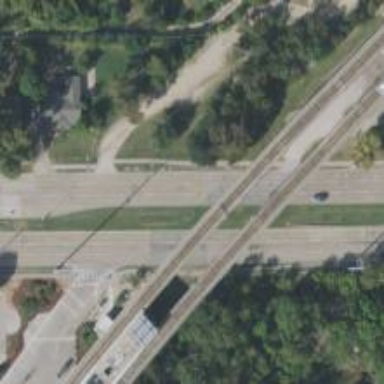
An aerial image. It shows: Bridge for light rail electrified with contact line.